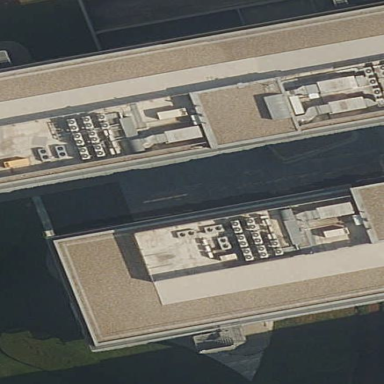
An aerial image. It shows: Office building.